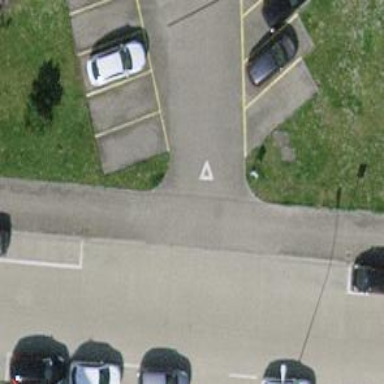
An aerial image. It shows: Asphalt footway with unmarked crossing.